Question: 1. Using the code below, i can set the labels for x and y axis, but can't set the label for color that is cyl here. The documentation provides no way around. qplot(mpg, wt, data=mtcars, colour=cyl,xlab="MPG",ylab="WT")

1. How can I vary the color palette herein qplot? So, I wish to do something like in the code below: x <- runif(100)
y<-runif(100)
time<-runif(100)
pal <- colorRampPalette(c('white','black'))
cols <- pal(10)[as.numeric(cut(time,breaks = 10))]
plot(x,y,pch=19,col = cols)
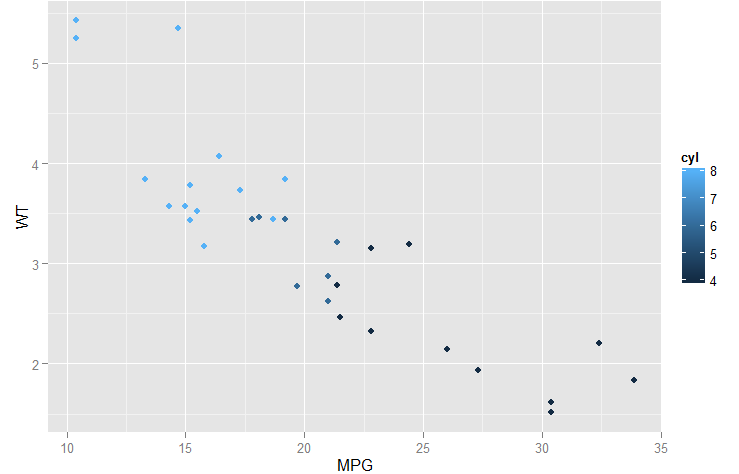
Answer: You can use 'scale_colour_continuous' for both tasks.
'''
library(ggplot2)
qplot(mpg, wt, data = mtcars, colour = cyl, xlab = "MPG", ylab = "WT") +
scale_colour_continuous(name = "Cylinders", low = "white", high = "black")
'''
Here, the 'name' parameter is the label for the colour scale. The parameters 'low' and 'high' denote the lower and upper limits of the continuous colour scale.

---
If you want to specify a continuous colour scale with three colours, you can use 'scale_colour_gradient2':
'''
qplot(mpg, wt, data = mtcars, colour = cyl, xlab = "MPG", ylab = "WT") +
scale_colour_gradient2(name = "Cylinders", midpoint = median(mtcars$cyl),
low = "red", mid = "green", high = "black")
'''